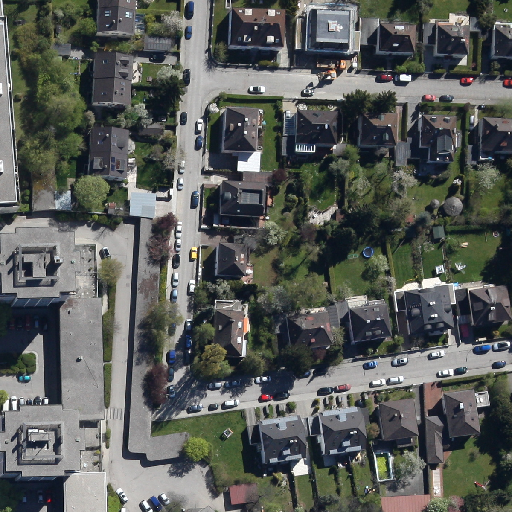
Referring expression: car in the parking area